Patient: sex F, age 53
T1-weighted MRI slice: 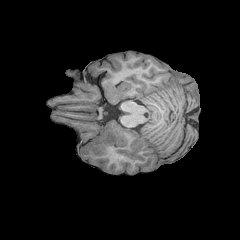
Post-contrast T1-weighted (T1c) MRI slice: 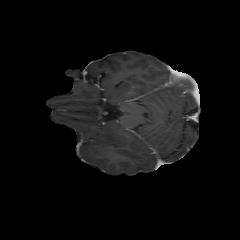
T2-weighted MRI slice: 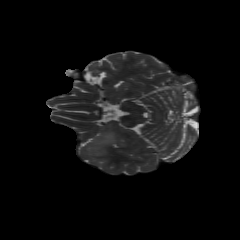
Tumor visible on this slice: yes
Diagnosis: Astrocytoma, IDH-wildtype
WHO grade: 3